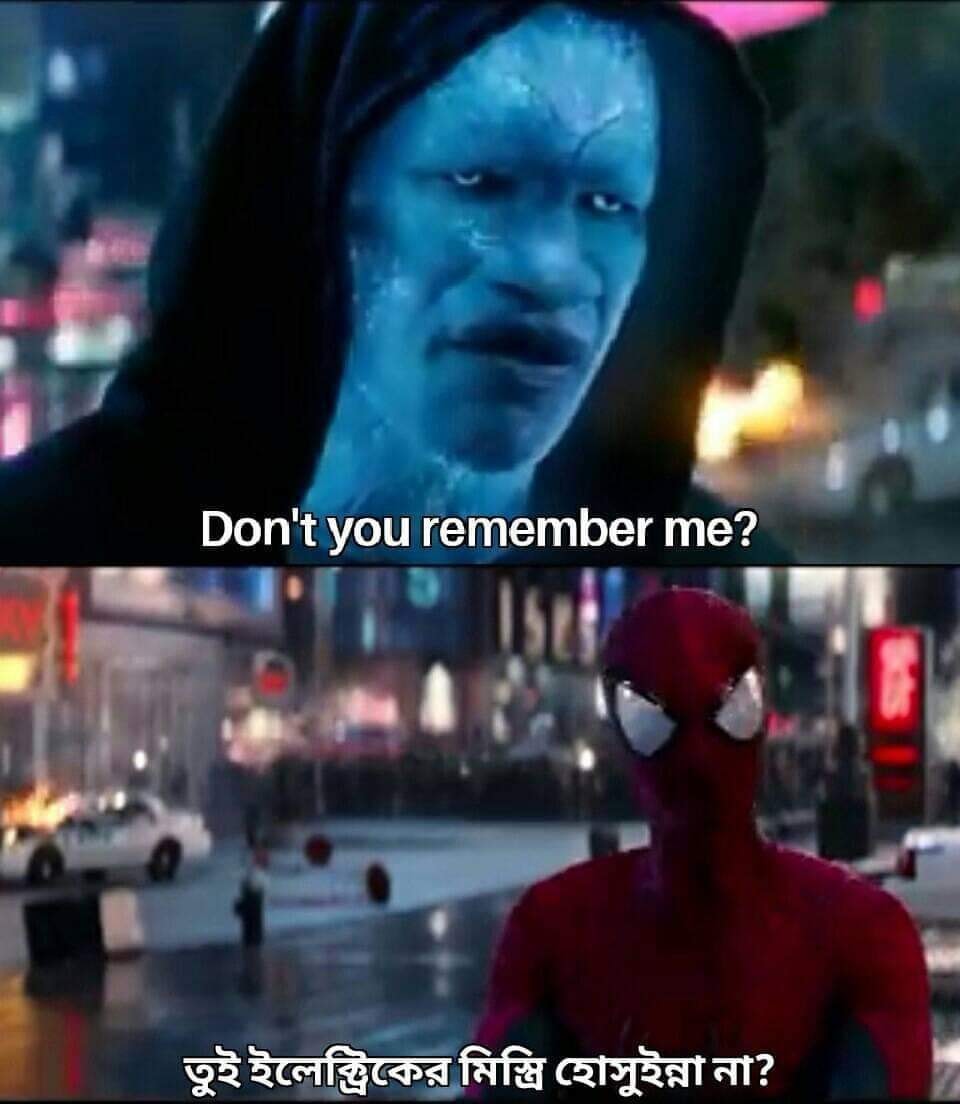
Caption: Don't you remember me ?   তুই ইলেক্ট্রিকের মিস্ত্রি হোসুইন্না না ?
Label: non-hate